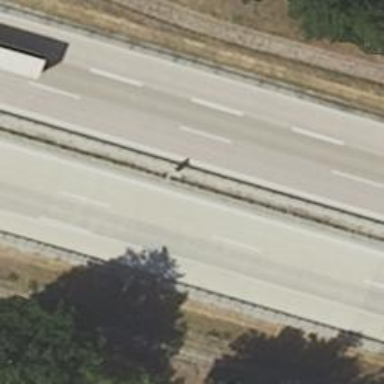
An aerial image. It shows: Asphalt motorway.